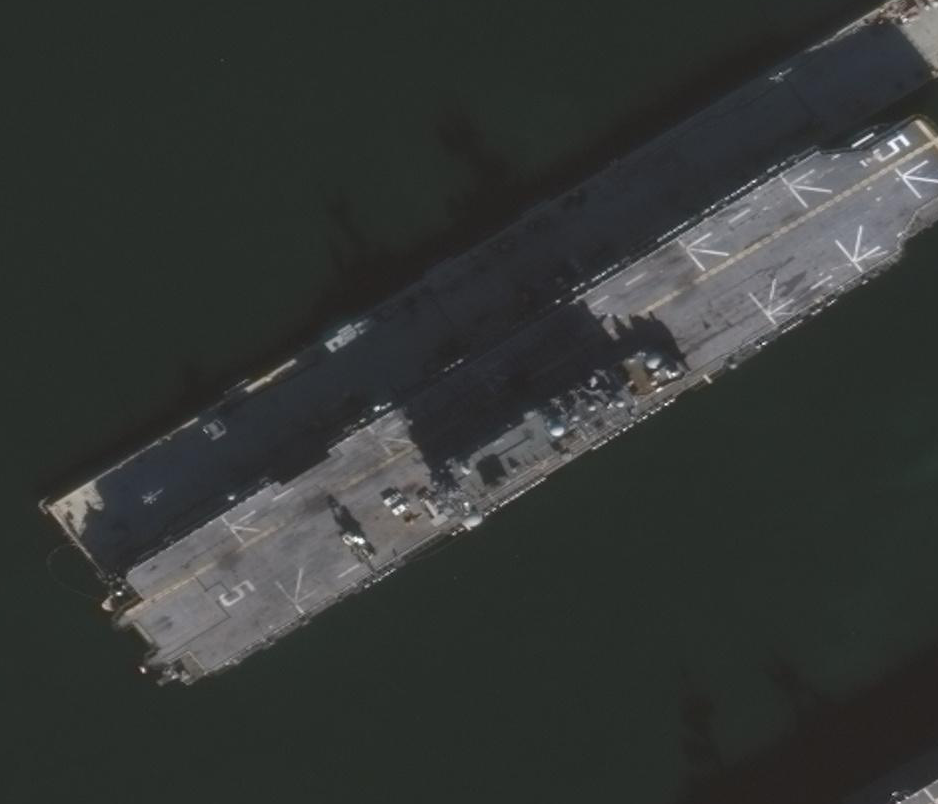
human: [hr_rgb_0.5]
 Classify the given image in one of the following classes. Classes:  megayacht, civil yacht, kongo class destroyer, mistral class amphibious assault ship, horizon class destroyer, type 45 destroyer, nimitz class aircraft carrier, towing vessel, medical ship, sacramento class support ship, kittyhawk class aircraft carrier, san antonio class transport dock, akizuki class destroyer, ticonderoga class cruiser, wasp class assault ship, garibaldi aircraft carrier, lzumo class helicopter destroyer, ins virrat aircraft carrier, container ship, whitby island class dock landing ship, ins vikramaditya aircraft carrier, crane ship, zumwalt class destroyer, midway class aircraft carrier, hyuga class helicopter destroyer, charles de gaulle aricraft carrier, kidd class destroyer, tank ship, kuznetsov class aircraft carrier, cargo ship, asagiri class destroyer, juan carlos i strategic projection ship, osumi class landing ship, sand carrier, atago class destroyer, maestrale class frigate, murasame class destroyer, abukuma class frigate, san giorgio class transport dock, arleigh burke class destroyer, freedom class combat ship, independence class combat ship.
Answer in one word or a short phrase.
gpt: Wasp class assault ship